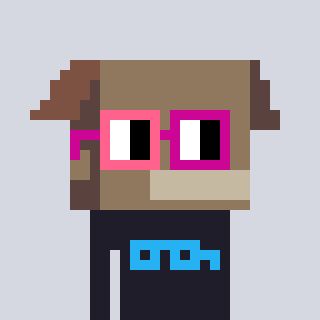
a pixel art character with square pink and red glasses, a box-shaped head and a grayscale-colored body on a cool background